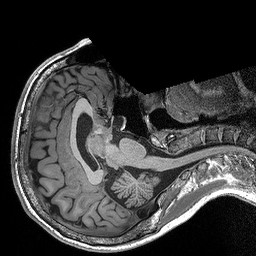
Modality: T1w
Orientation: axial
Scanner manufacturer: siemens
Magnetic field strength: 3 T
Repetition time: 2.3 s